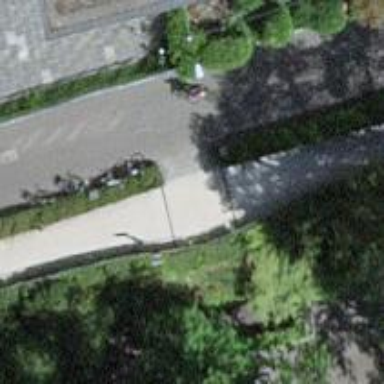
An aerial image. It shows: Footway with fine gravel surface.